Question: I'm using jQuery so i wonder how can i show error message after i click submit button only if an input field is empty.
Below the code my simple form how to apply to it.
'''
<form id="myid" name="myid" method="post" action="hook.php">
name : <input type="text" name="name" id="name">
age : <input type="text" name="age" id="age">
<input type="submit" id="submit" name="submit" value="Save" />
</form>
'''
I would like to show error like this

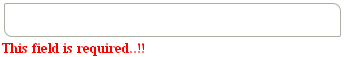
Answer: As someone has already mentioned, you should probably look to use an external library for validation. That said, this seems like it might work <URL>:
'''
var $form = $("#myid"),
$errorMsg = $("<span class='error'>This field is required..!!</span>");
$("#submit").on("click", function () {
// If any field is blank, we don't submit the form
var toReturn = true;
$("input", $form).each(function () {
// If our field is blank
if ($(this).val() == "") {
// Add an error message
if (!$(this).data("error")) {
$(this).data("error", $errorMsg.clone().insertAfter($(this)));
}
toReturn = false;
}
// If the field is not blank
else {
// Remove the error message
if ($(this).data("error")) {
$(this).data("error").remove();
$(this).removeData("error");
}
}
});
return toReturn;
});
'''